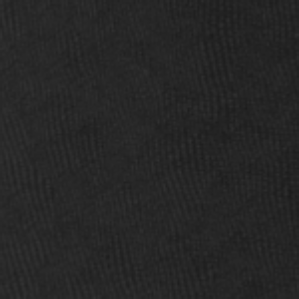
Label: frost